Interaction volume radius: 10 \u00c5
Interaction volume height: 20 \u00c5
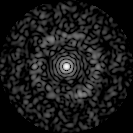
Disorder parameter: 0.8262